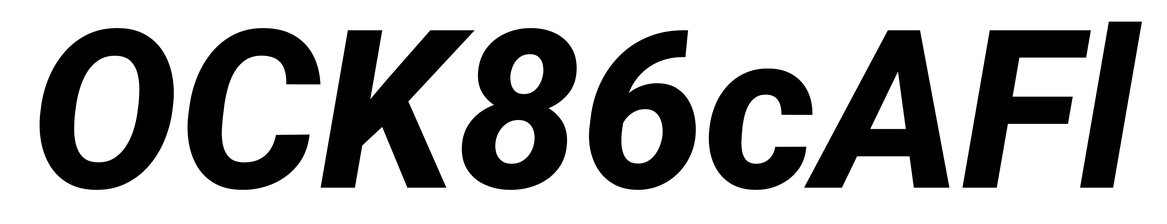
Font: Roboto-Italic_ExtraBold_Italic